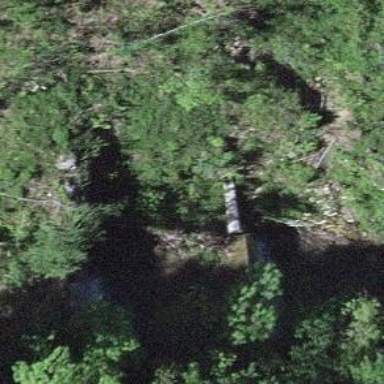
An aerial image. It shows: Check dam at location with retaining wall.